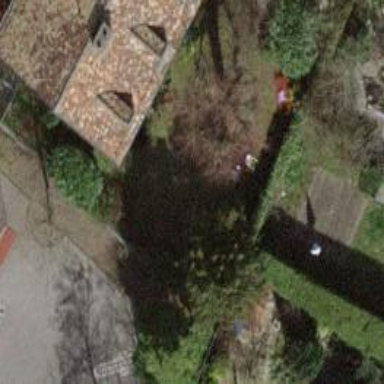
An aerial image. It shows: Garden enclosed by fence.